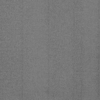
Label: dusty